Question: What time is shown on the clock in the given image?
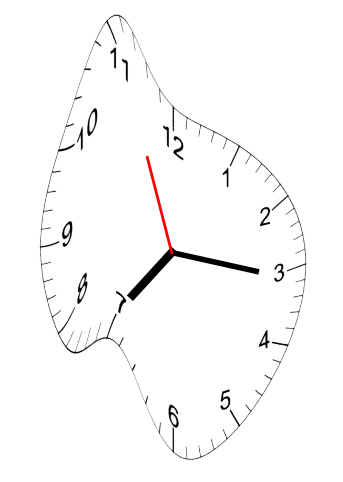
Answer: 07:15:56